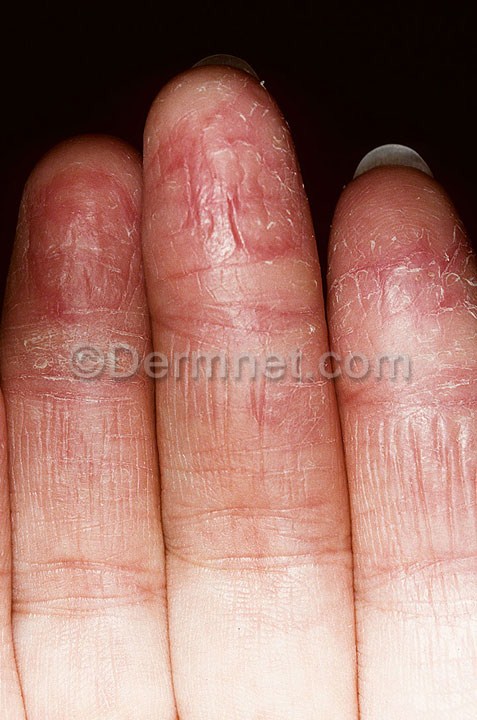
Disease: Eczema Photos